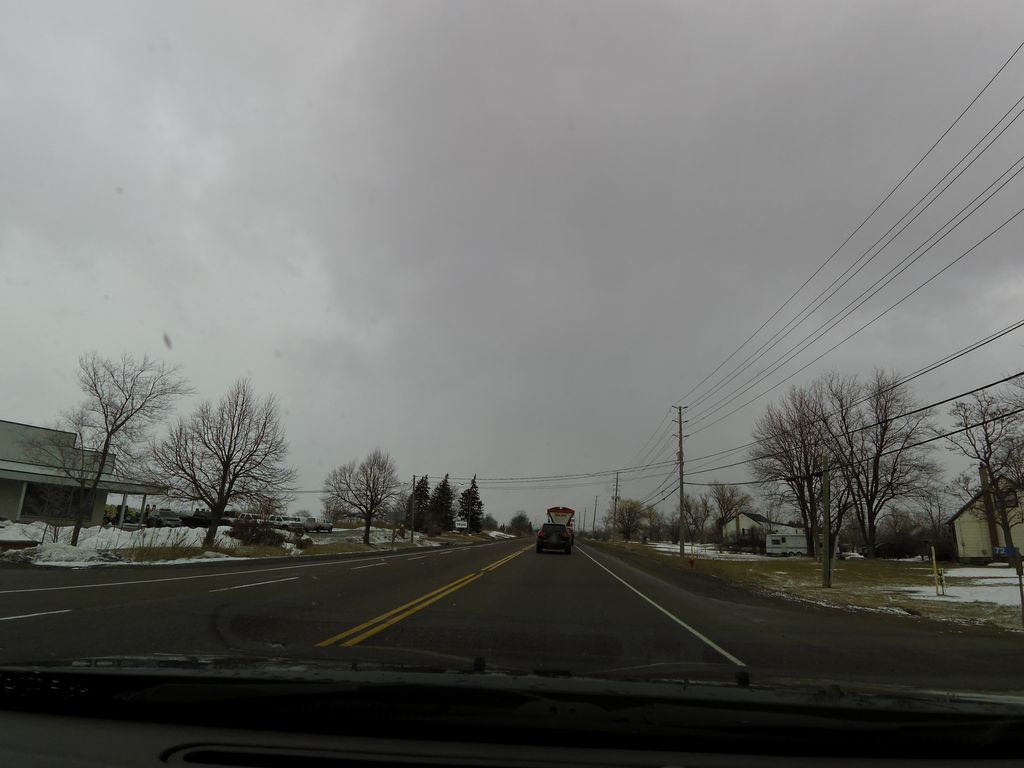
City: hamilton